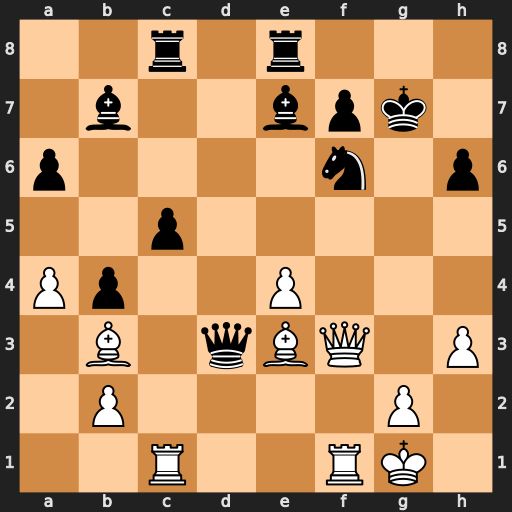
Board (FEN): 2r1r3/1b2bpk1/p4n1p/2p5/Pp2P3/1B1qBQ1P/1P4P1/2R2RK1
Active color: w
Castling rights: -
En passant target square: -
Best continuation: Bxh6+ Kxh6 Qxd3